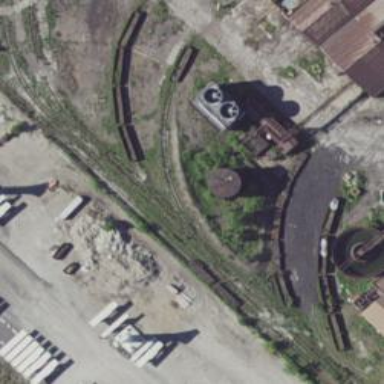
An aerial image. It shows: Disused railway spur service.